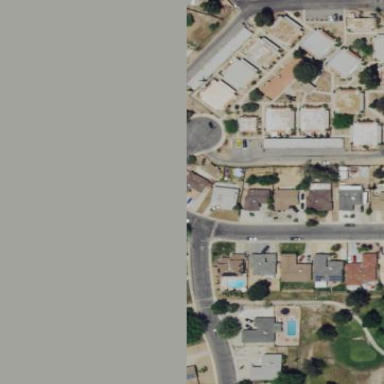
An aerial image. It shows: This residential area consists of single-family homes.